Question: ## Problem
Suppose I have two collections of intervals, named A and B. How would I find a difference (a relative complement) in a most time- and memory-efficient way?
Picture for illustration:

Interval endpoints are ( <= 2-1 ) and they are always both 2 long and aligned on the mx2 lattice (so you can make a binary tree out of them).
Intervals can overlap in the input but this does not affect the output (the result if flattened would be the same).
The problem is because there are MANY intervals in both collections (up to 100,000,000), so naive implementations will probably be slow.
The input is read from two files and it is sorted in such a way that smaller sub-intervals (if overlapping) come immediately after their parents in order of size. For example:
'''
[0,7]
[0,3]
[4,7]
[4,5]
[8,15]
...
'''
## What have I tried?
So far, I've been working on a implementation that generates a binary search tree while doing so aggregates neighbouring intervals ( '[0,3],[4,7] => [0,7]' ) from both collections, then traverses the second tree and "bumps out" the intervals that are present in both (subdividing the larger intervals in the first tree if necessary).
While this appears to be working for small collections, it requires more and more RAM to hold the tree itself, not to mention the time it needs to complete the insertion and removal from the tree.
I figured that since intervals come pre-sorted, I could use some dynamic algorithm and finish in one pass. I am not sure if this is possible, however.
---
So, how would I go about solving this problem in a efficient way?
This is not a homework but a modification/generalization of an actual real-life problem I am facing. I am programming in C++ but I can accept an algorithm in any [imperative] language.
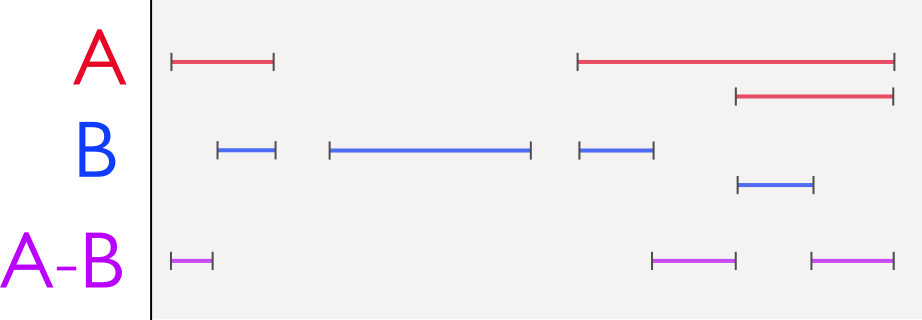
Answer: Recall one of the first programming exercises we all had back in school - writing a calculator program. Taking an arithmetic expression from the input line, parsing it and evaluating. Remember keeping track of the parentheses depth? So here we go.
Analogy: interval start points are opening parentheses, end points - closing parentheses. We keep track of the parentheses depth (nesting). The depth of two - intersection of intervals, the depth of one - difference of intervals
Algorithm:
- - - -